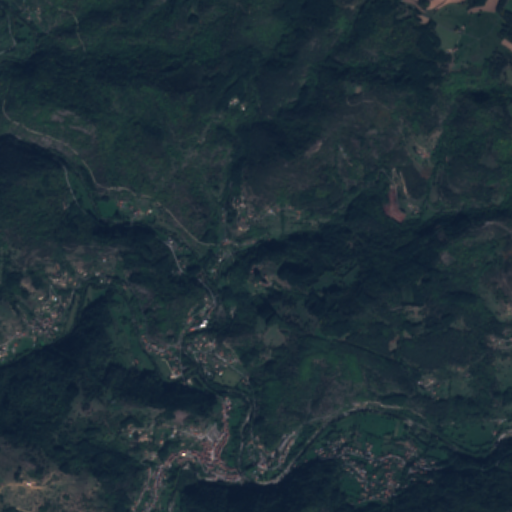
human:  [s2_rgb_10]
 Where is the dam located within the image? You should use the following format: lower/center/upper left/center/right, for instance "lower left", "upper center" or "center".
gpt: The dam is located in the lower center of the image.
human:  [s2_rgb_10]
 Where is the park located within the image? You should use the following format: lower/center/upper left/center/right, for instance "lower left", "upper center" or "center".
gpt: The park is located in the lower left of the image.
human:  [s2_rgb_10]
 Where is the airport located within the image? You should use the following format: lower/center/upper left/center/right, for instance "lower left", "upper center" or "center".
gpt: There is no airport in the image.